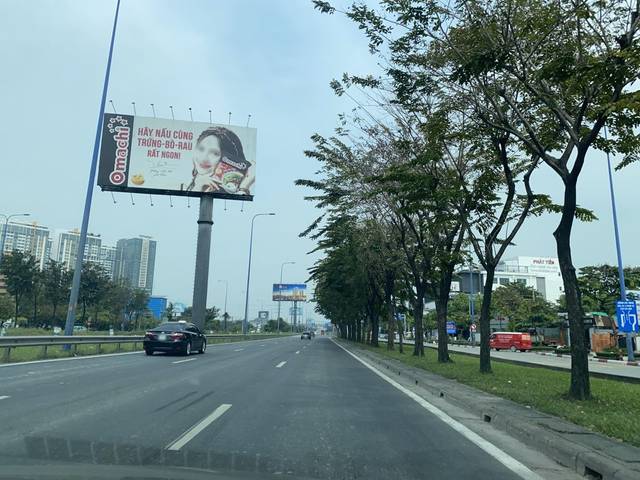
Region: Vietnam
Coordinates: 10.8, 106.753